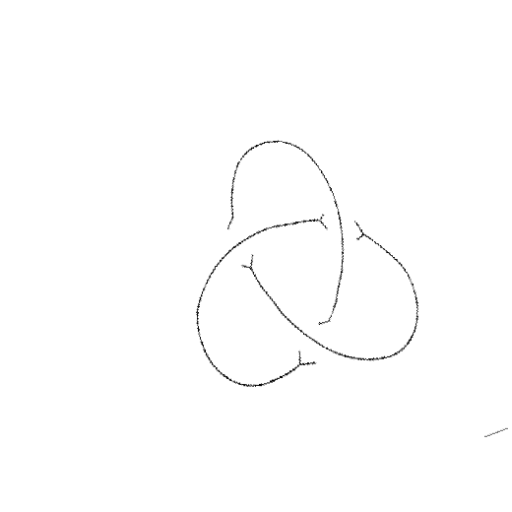
Crossing number: 3